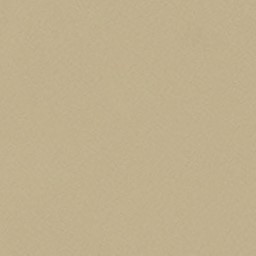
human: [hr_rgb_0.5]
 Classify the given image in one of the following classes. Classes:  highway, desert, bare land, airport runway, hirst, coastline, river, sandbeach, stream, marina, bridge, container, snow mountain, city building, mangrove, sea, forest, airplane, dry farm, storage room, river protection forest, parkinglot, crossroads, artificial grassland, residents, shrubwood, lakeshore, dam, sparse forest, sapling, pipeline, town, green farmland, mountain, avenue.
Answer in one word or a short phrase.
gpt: desert